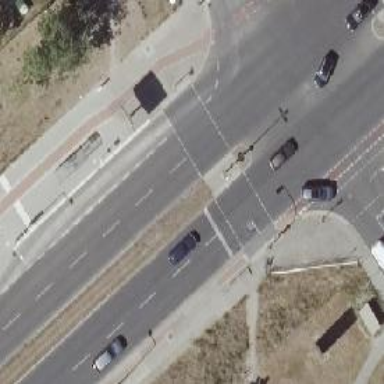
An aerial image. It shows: Road with traffic signals.